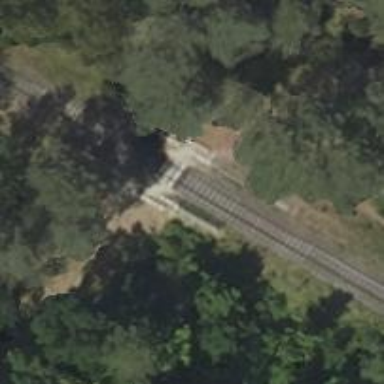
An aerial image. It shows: Railway crossing with saltire markings.